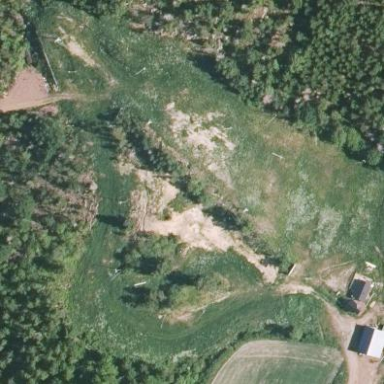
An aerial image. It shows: Downhill skiing track.